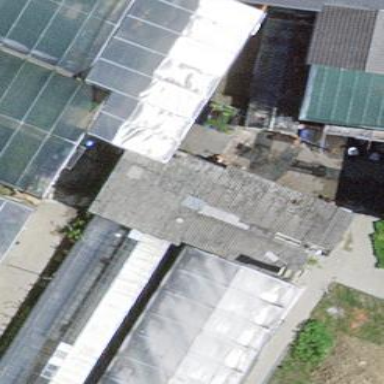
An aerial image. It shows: Greenhouse.